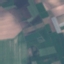
Land use / land cover class: AnnualCrop